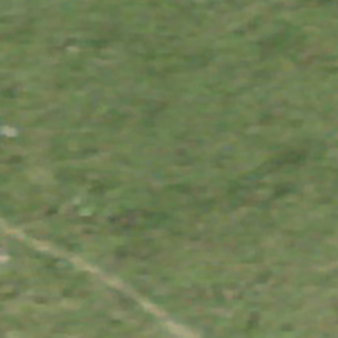
Label: other